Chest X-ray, AP view. Patient: 33 years old, sex M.
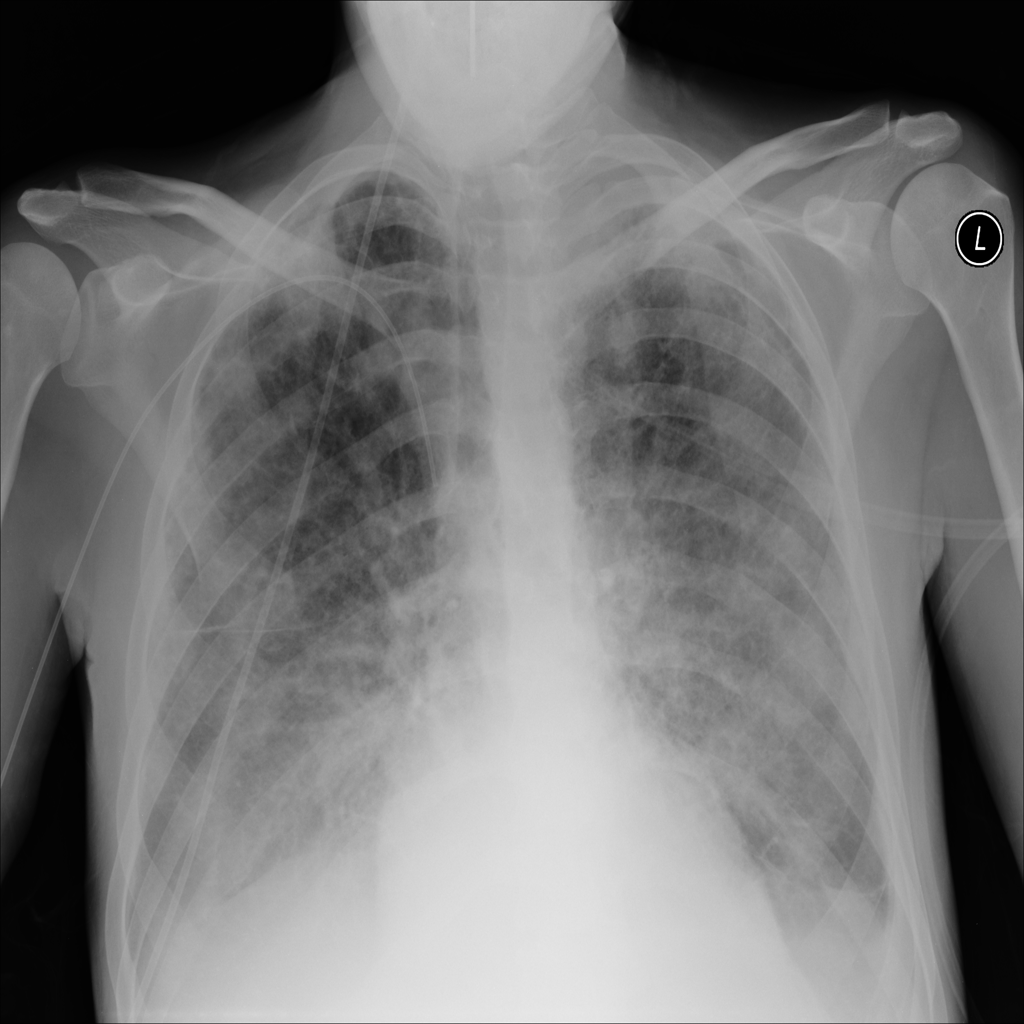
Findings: Edema, Effusion